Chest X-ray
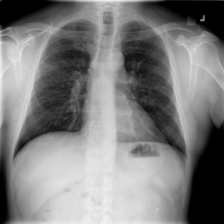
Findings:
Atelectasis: negative
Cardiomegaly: negative
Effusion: negative
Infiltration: positive
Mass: negative
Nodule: positive
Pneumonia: negative
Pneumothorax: negative
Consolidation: negative
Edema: negative
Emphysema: negative
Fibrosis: negative
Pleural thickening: negative
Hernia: negative